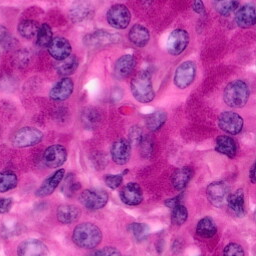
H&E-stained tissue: Pancreatic